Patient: sex F, age 63
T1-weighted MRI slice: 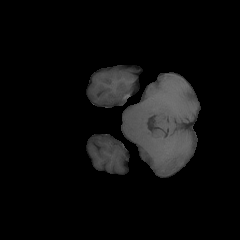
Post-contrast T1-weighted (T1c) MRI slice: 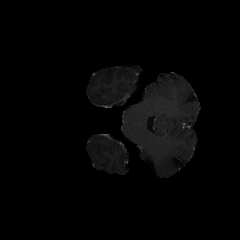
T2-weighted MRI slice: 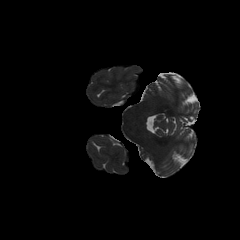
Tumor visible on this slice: no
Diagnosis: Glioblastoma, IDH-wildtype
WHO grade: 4